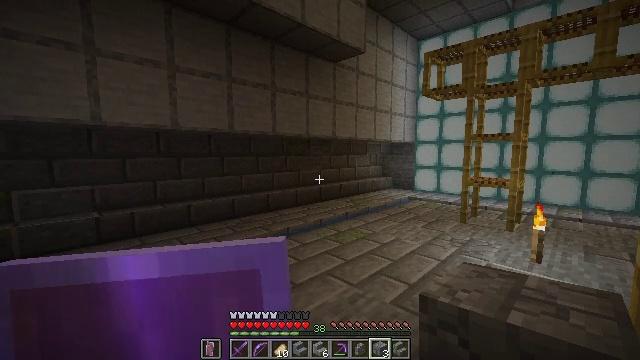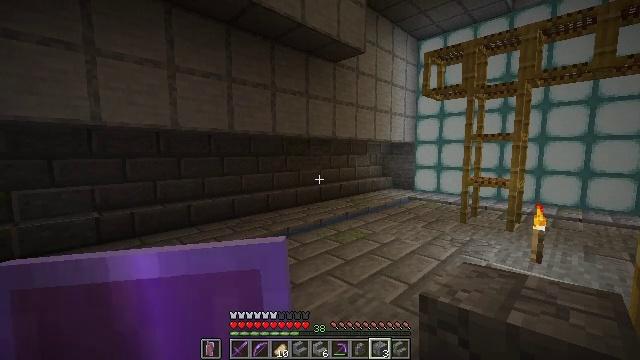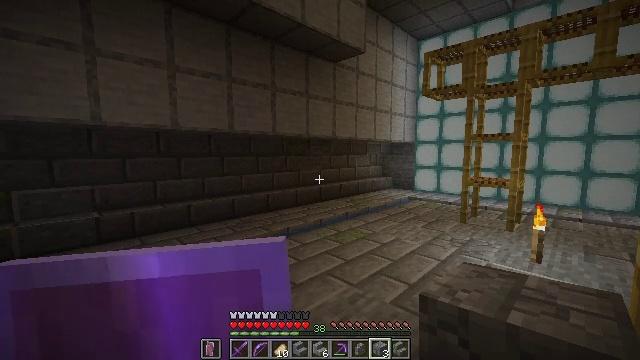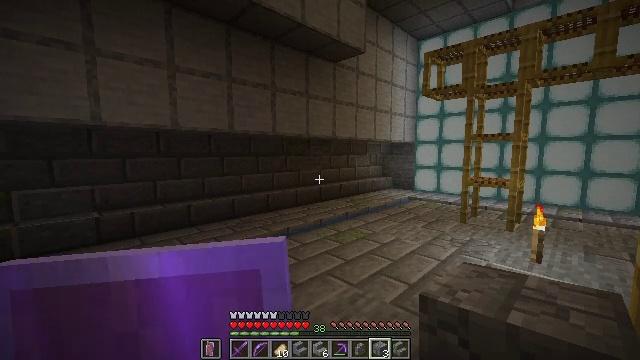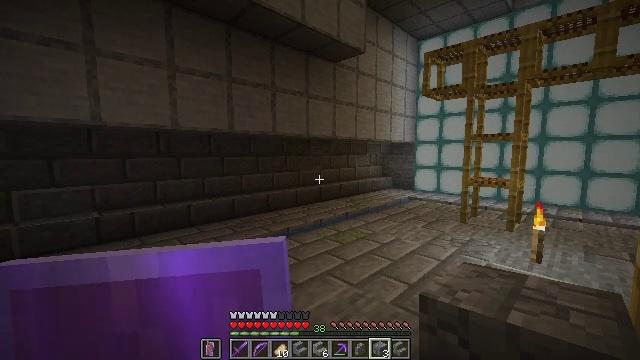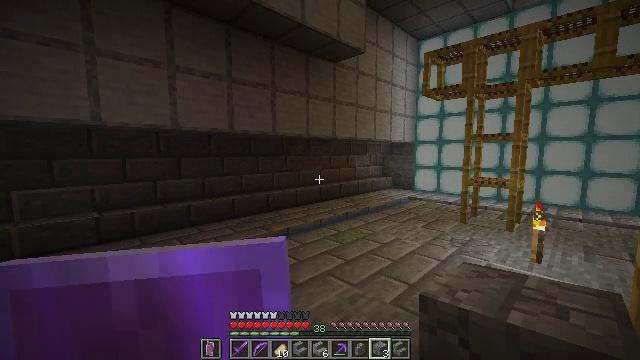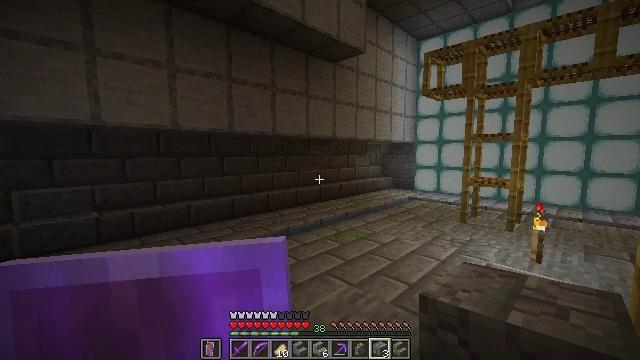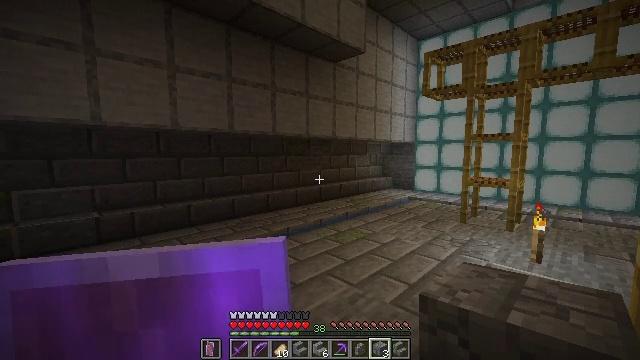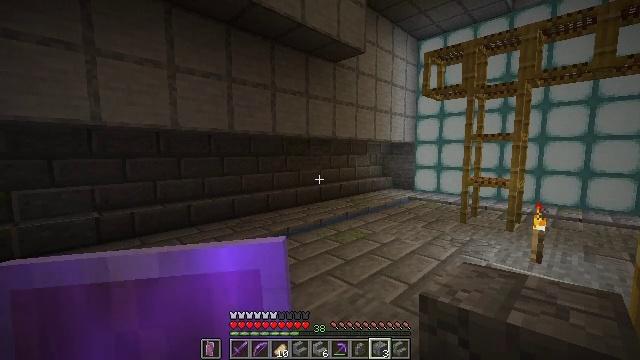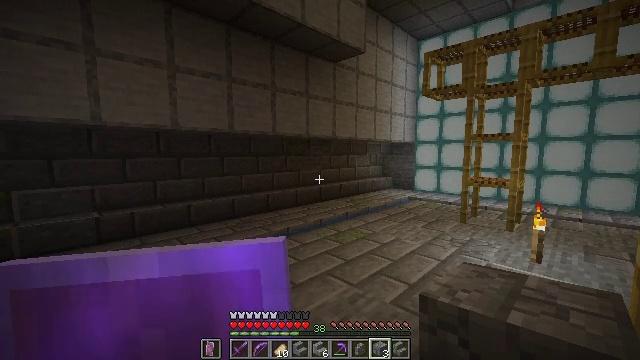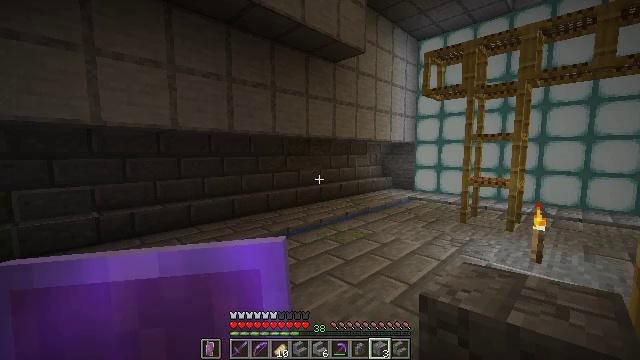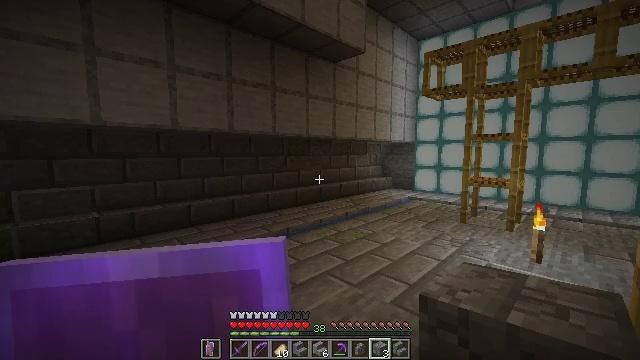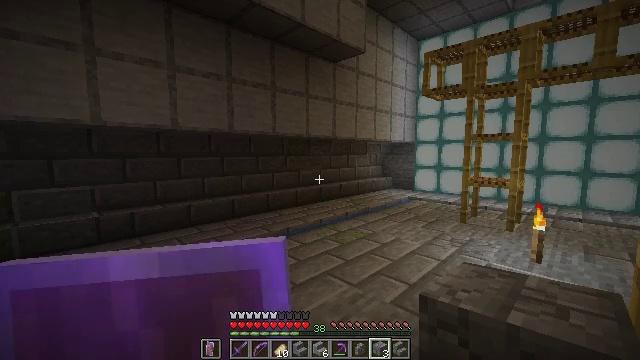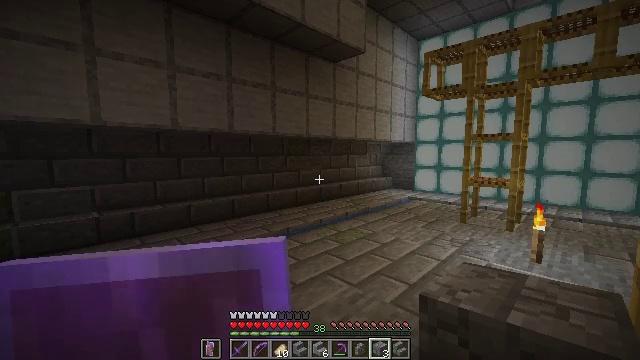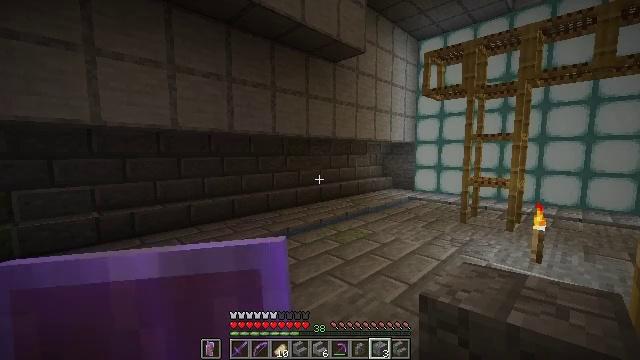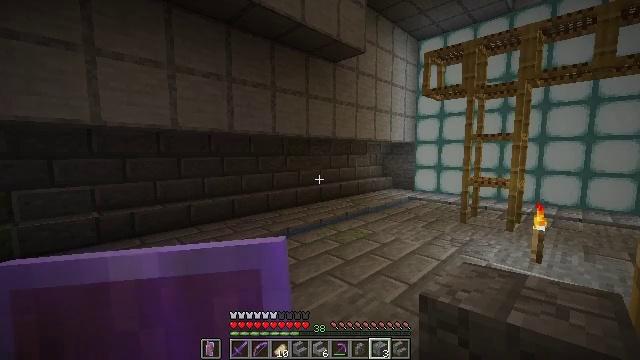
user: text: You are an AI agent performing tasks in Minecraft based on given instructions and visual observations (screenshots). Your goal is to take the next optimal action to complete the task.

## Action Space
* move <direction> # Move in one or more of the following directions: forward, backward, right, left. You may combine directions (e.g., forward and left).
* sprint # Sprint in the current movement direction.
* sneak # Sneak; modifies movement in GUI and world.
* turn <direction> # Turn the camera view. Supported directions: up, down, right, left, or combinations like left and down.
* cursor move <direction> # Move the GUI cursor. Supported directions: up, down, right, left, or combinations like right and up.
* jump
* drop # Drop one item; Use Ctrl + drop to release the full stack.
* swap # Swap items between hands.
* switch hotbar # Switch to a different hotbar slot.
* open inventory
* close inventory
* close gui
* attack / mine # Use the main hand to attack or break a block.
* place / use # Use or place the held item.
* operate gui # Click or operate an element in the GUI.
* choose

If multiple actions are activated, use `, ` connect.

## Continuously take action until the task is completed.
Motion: motion action
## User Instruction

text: Collect andesite by mining it.
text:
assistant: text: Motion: no_op
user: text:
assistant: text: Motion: no_op
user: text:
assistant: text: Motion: no_op
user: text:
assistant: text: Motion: no_op
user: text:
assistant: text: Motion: no_op
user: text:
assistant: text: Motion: no_op
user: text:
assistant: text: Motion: no_op
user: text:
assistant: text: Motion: no_op
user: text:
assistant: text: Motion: no_op
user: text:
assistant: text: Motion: no_op
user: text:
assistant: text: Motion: no_op
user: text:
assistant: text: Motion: no_op
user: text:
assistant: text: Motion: no_op
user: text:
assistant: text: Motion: no_op
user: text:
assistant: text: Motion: no_op
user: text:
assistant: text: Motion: no_op
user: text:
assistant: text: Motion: move left
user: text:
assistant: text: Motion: move left
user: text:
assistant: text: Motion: move left
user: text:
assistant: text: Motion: move left
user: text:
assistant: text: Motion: move left, turn right
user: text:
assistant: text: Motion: move left, turn right and up
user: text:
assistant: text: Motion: move left, turn right
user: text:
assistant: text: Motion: move left
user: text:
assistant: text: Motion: move left, turn right
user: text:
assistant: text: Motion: move left, turn right
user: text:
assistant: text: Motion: move left, turn right
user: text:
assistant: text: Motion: move left
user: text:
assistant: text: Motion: move left
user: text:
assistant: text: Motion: move left